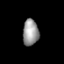
Tissue: prostate
Cell type: T cells
Senescence score: 0.3516
Nuclear area (px): 410
Mean DAPI intensity: 151.763